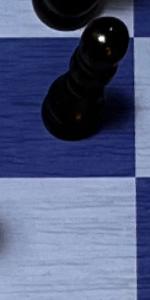
Label: Empty